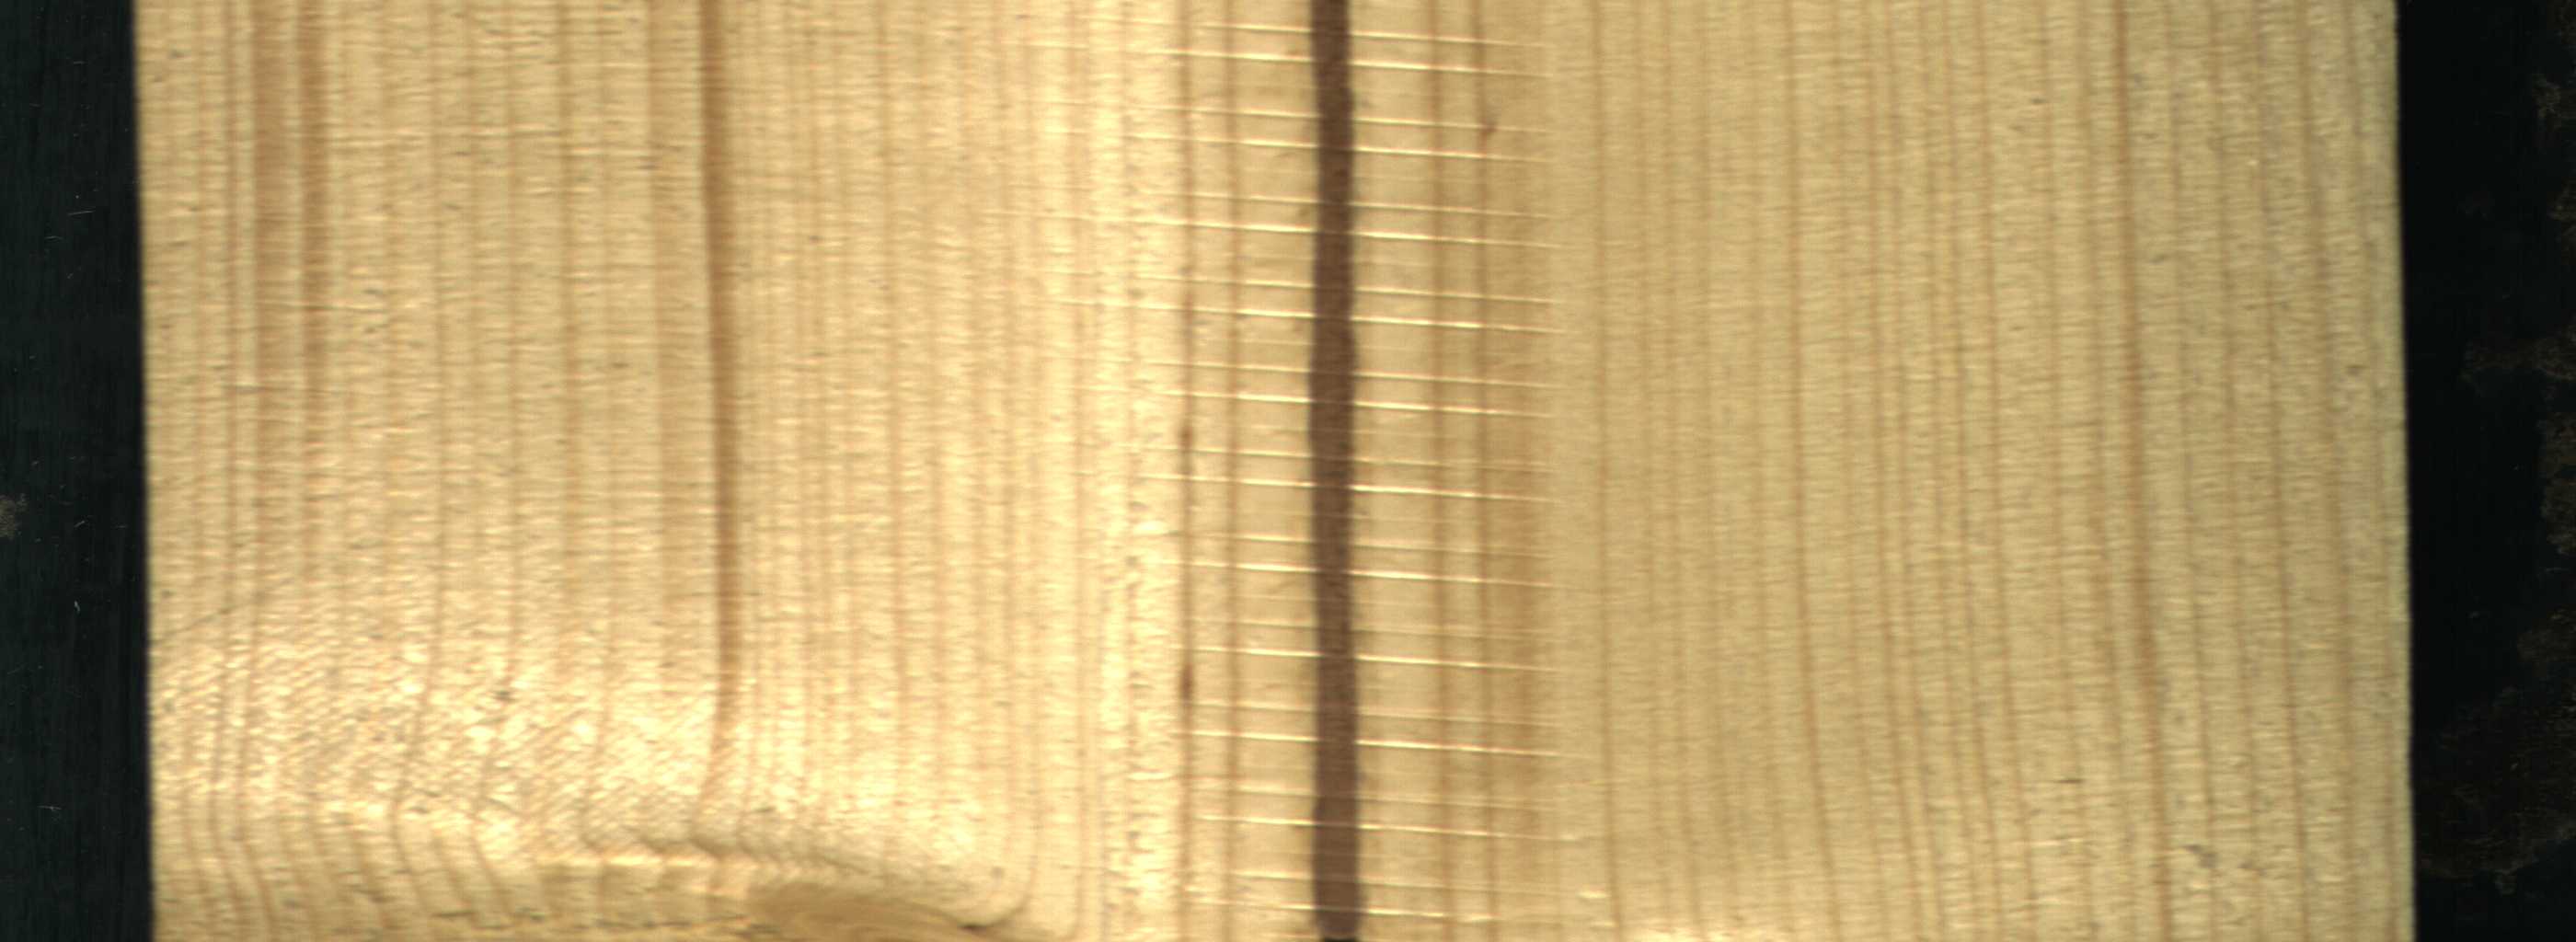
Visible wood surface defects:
Marrow
Live_Knot